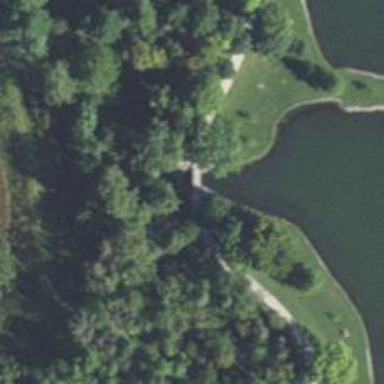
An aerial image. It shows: Historic bridge on path.